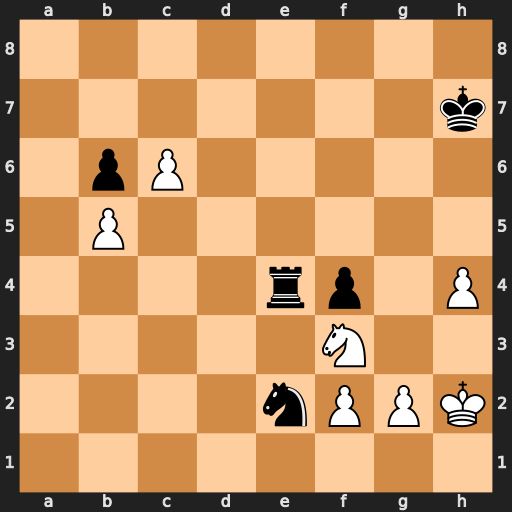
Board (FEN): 8/7k/1pP5/1P6/4rp1P/5N2/4nPPK/8
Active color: w
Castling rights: -
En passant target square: -
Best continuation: Ng5+ Kg6 Nxe4